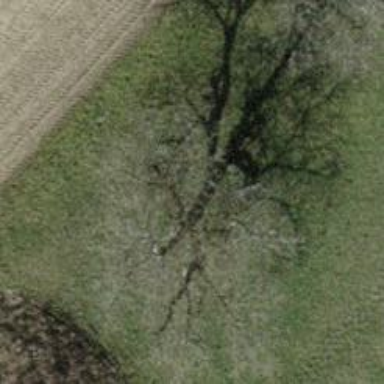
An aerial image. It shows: Single tag "natural: tree."